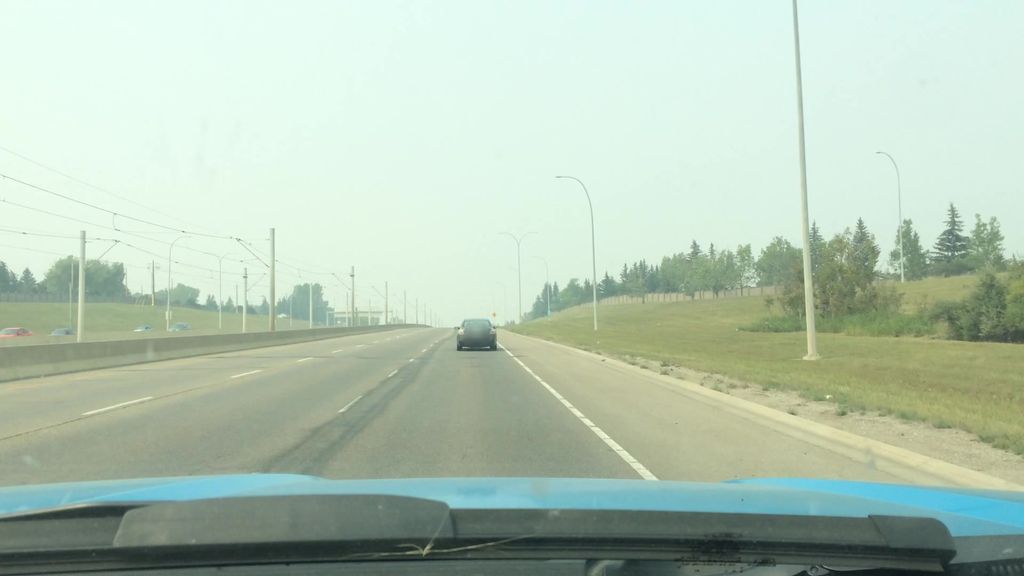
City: calgary